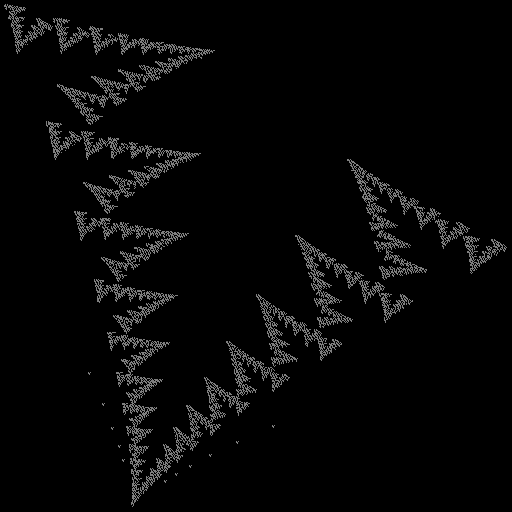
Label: zigzag